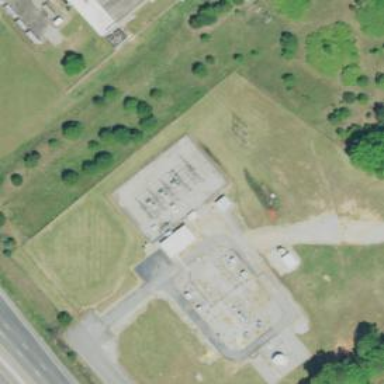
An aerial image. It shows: Industrial substation surrounded by fence.